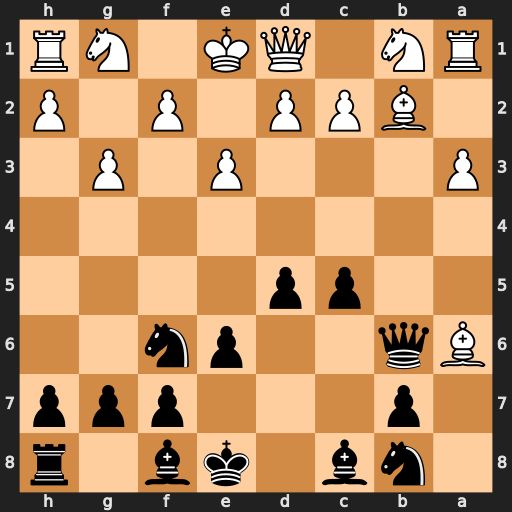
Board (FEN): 1nb1kb1r/1p3ppp/Bq2pn2/2pp4/8/P3P1P1/1BPP1P1P/RN1QK1NR
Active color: b
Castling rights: KQk
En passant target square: -
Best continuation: Qxb2 Nc3 Nxa6 Qb1 Qxb1+